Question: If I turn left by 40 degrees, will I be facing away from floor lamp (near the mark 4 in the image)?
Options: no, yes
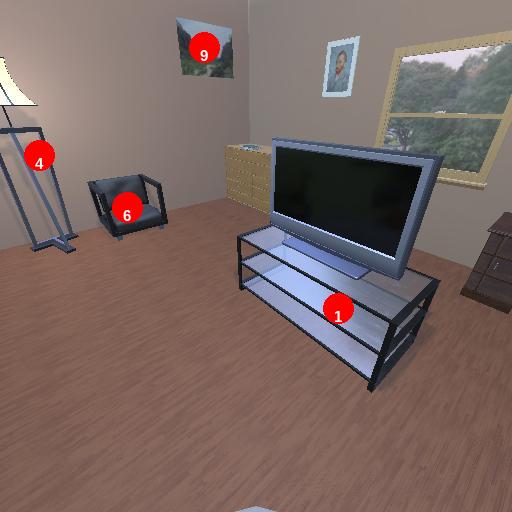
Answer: no